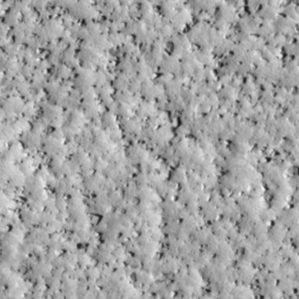
Label: non_frost